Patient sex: F
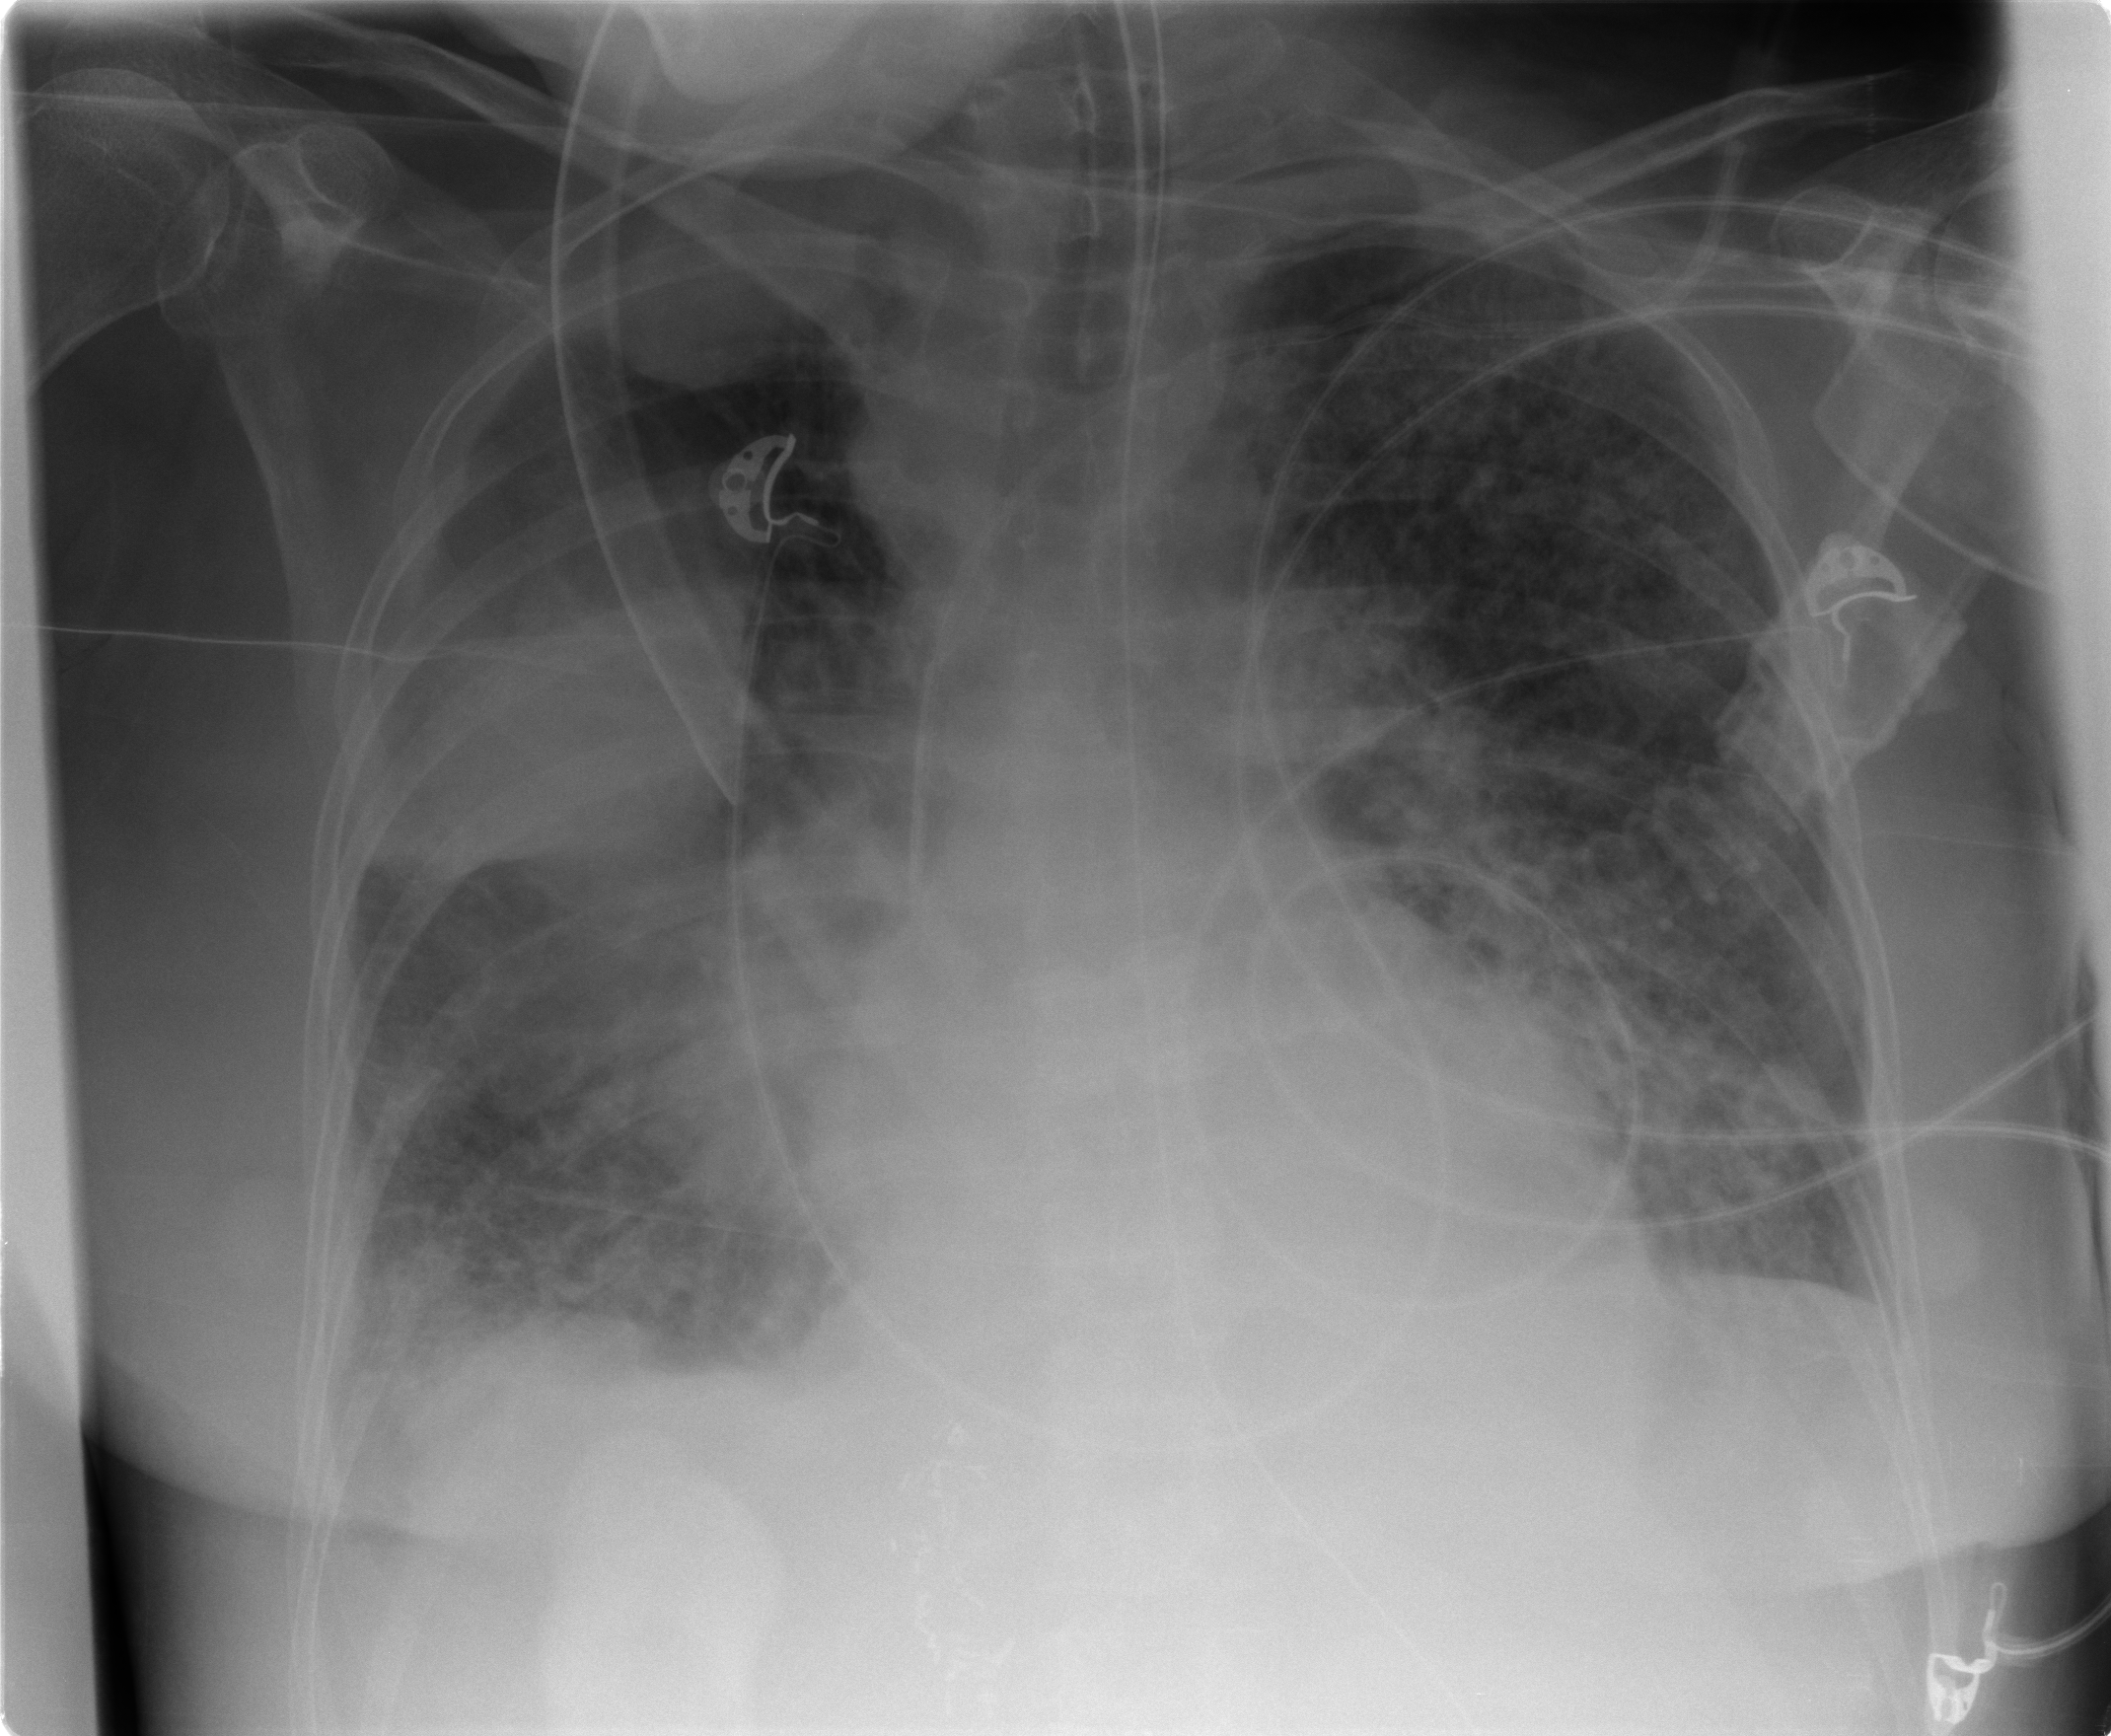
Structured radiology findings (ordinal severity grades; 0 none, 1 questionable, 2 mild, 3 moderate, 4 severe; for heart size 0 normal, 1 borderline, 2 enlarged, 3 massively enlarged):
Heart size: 0
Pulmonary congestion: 2
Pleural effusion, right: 3
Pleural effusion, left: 2
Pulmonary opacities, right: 2
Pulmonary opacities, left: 2
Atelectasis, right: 2
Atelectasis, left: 2